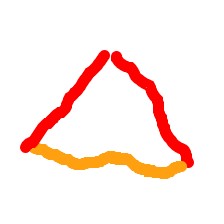
Shape: triangle